Question: Given a simple SVG containing a line of some width from top left to bottom right.
'''
<svg><line x1="0px" y1="0px" x2="100%" y2="100%"
style="stroke: #aaa; stroke-width: 6px"/></svg>
'''
The line gets positioned amd stretched with CSS. Since it always spans the whole SVG, I can just set width and height of the SVG to do so. The problem is that edges of the line get cut in the corners.

Since I want to see the whole line including its corners. I thought about adding which is twice the stroke width to the SVG size. Then the line could start at 6px from left and top and go to 100% - 6px. How can I express this calculated coordinates in SVG? I would need something like the 'calc()' in CSS3.
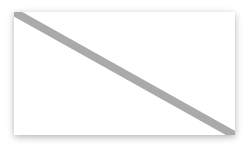
Answer: You can try adding id="lineId" to your html element, and then in js:
'''
<html>
<body onload="resizeLine();">
<svg width="500px" height="150px"><line id="lineId" x1="6px" y1="6px" x2="100%" y2="100%"
style="stroke: #aaa; stroke-width: 6px"/></svg>
<script>
function resizeLine() {
alert('Note that line is not resized yet.');
var line = document.getElementById('lineId'),
lineWidth = line.getBoundingClientRect().width,
lineHeight = line.getBoundingClientRect().height;
line.setAttribute('x2', lineWidth-6);
line.setAttribute('y2', lineHeight-6);
}
</script>
</body>
</html>
'''